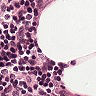
Metastatic tissue present: no